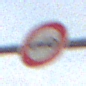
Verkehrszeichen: VerbotPersonenkraftwagen
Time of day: SunriseSunset
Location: Outdoor (Nature)
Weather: PartlyCloudy
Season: NotSpecified
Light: Natural